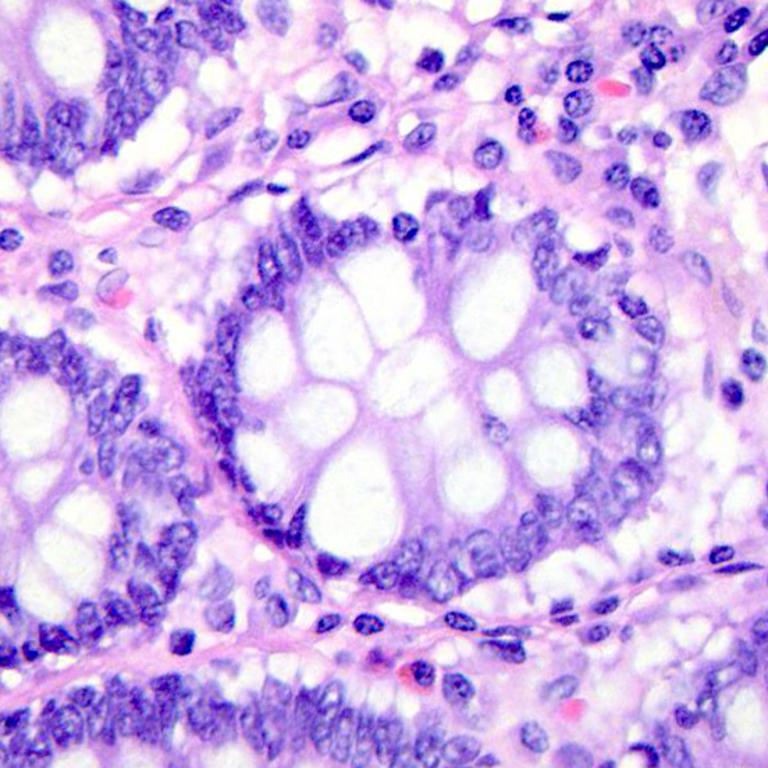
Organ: colon
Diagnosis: benign